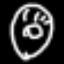
Label: donut